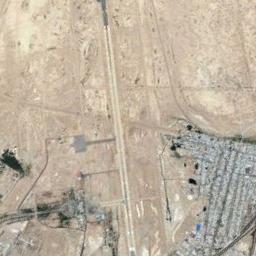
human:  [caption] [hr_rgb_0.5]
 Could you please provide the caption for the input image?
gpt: An airport with a runway and many buildings next to a residential area .

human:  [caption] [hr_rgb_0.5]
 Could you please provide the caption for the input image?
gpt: There is an airport built in bare land .

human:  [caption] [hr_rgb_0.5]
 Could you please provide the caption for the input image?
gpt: An airport with a runway and some buildings in the vacant lot and a village beside .

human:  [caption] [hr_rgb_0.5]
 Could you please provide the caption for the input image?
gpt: There are two crossing runways here .

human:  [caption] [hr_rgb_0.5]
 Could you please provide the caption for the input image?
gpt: The road is straight  at the airport .